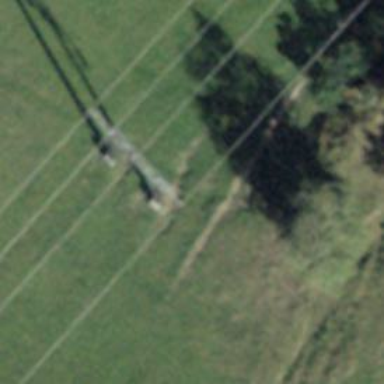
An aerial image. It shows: H-frame power tower design.